Field crop: maize
Growth stage: 2
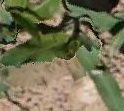
Species: maize